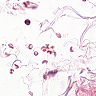
Metastatic tissue present: no